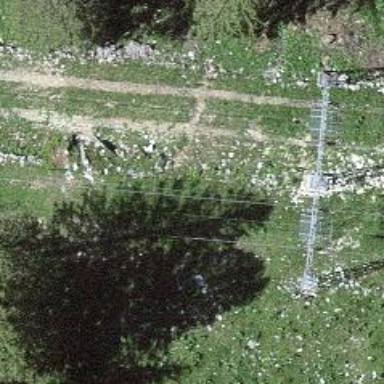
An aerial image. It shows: Pylon for aerialway.